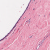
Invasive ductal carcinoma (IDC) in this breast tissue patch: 0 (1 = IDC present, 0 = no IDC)